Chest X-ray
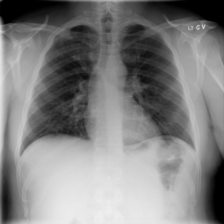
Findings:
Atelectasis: negative
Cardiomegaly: negative
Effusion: negative
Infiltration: negative
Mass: negative
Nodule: negative
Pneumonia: negative
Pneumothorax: negative
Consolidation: negative
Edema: negative
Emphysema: negative
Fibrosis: negative
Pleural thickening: negative
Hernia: negative